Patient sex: M
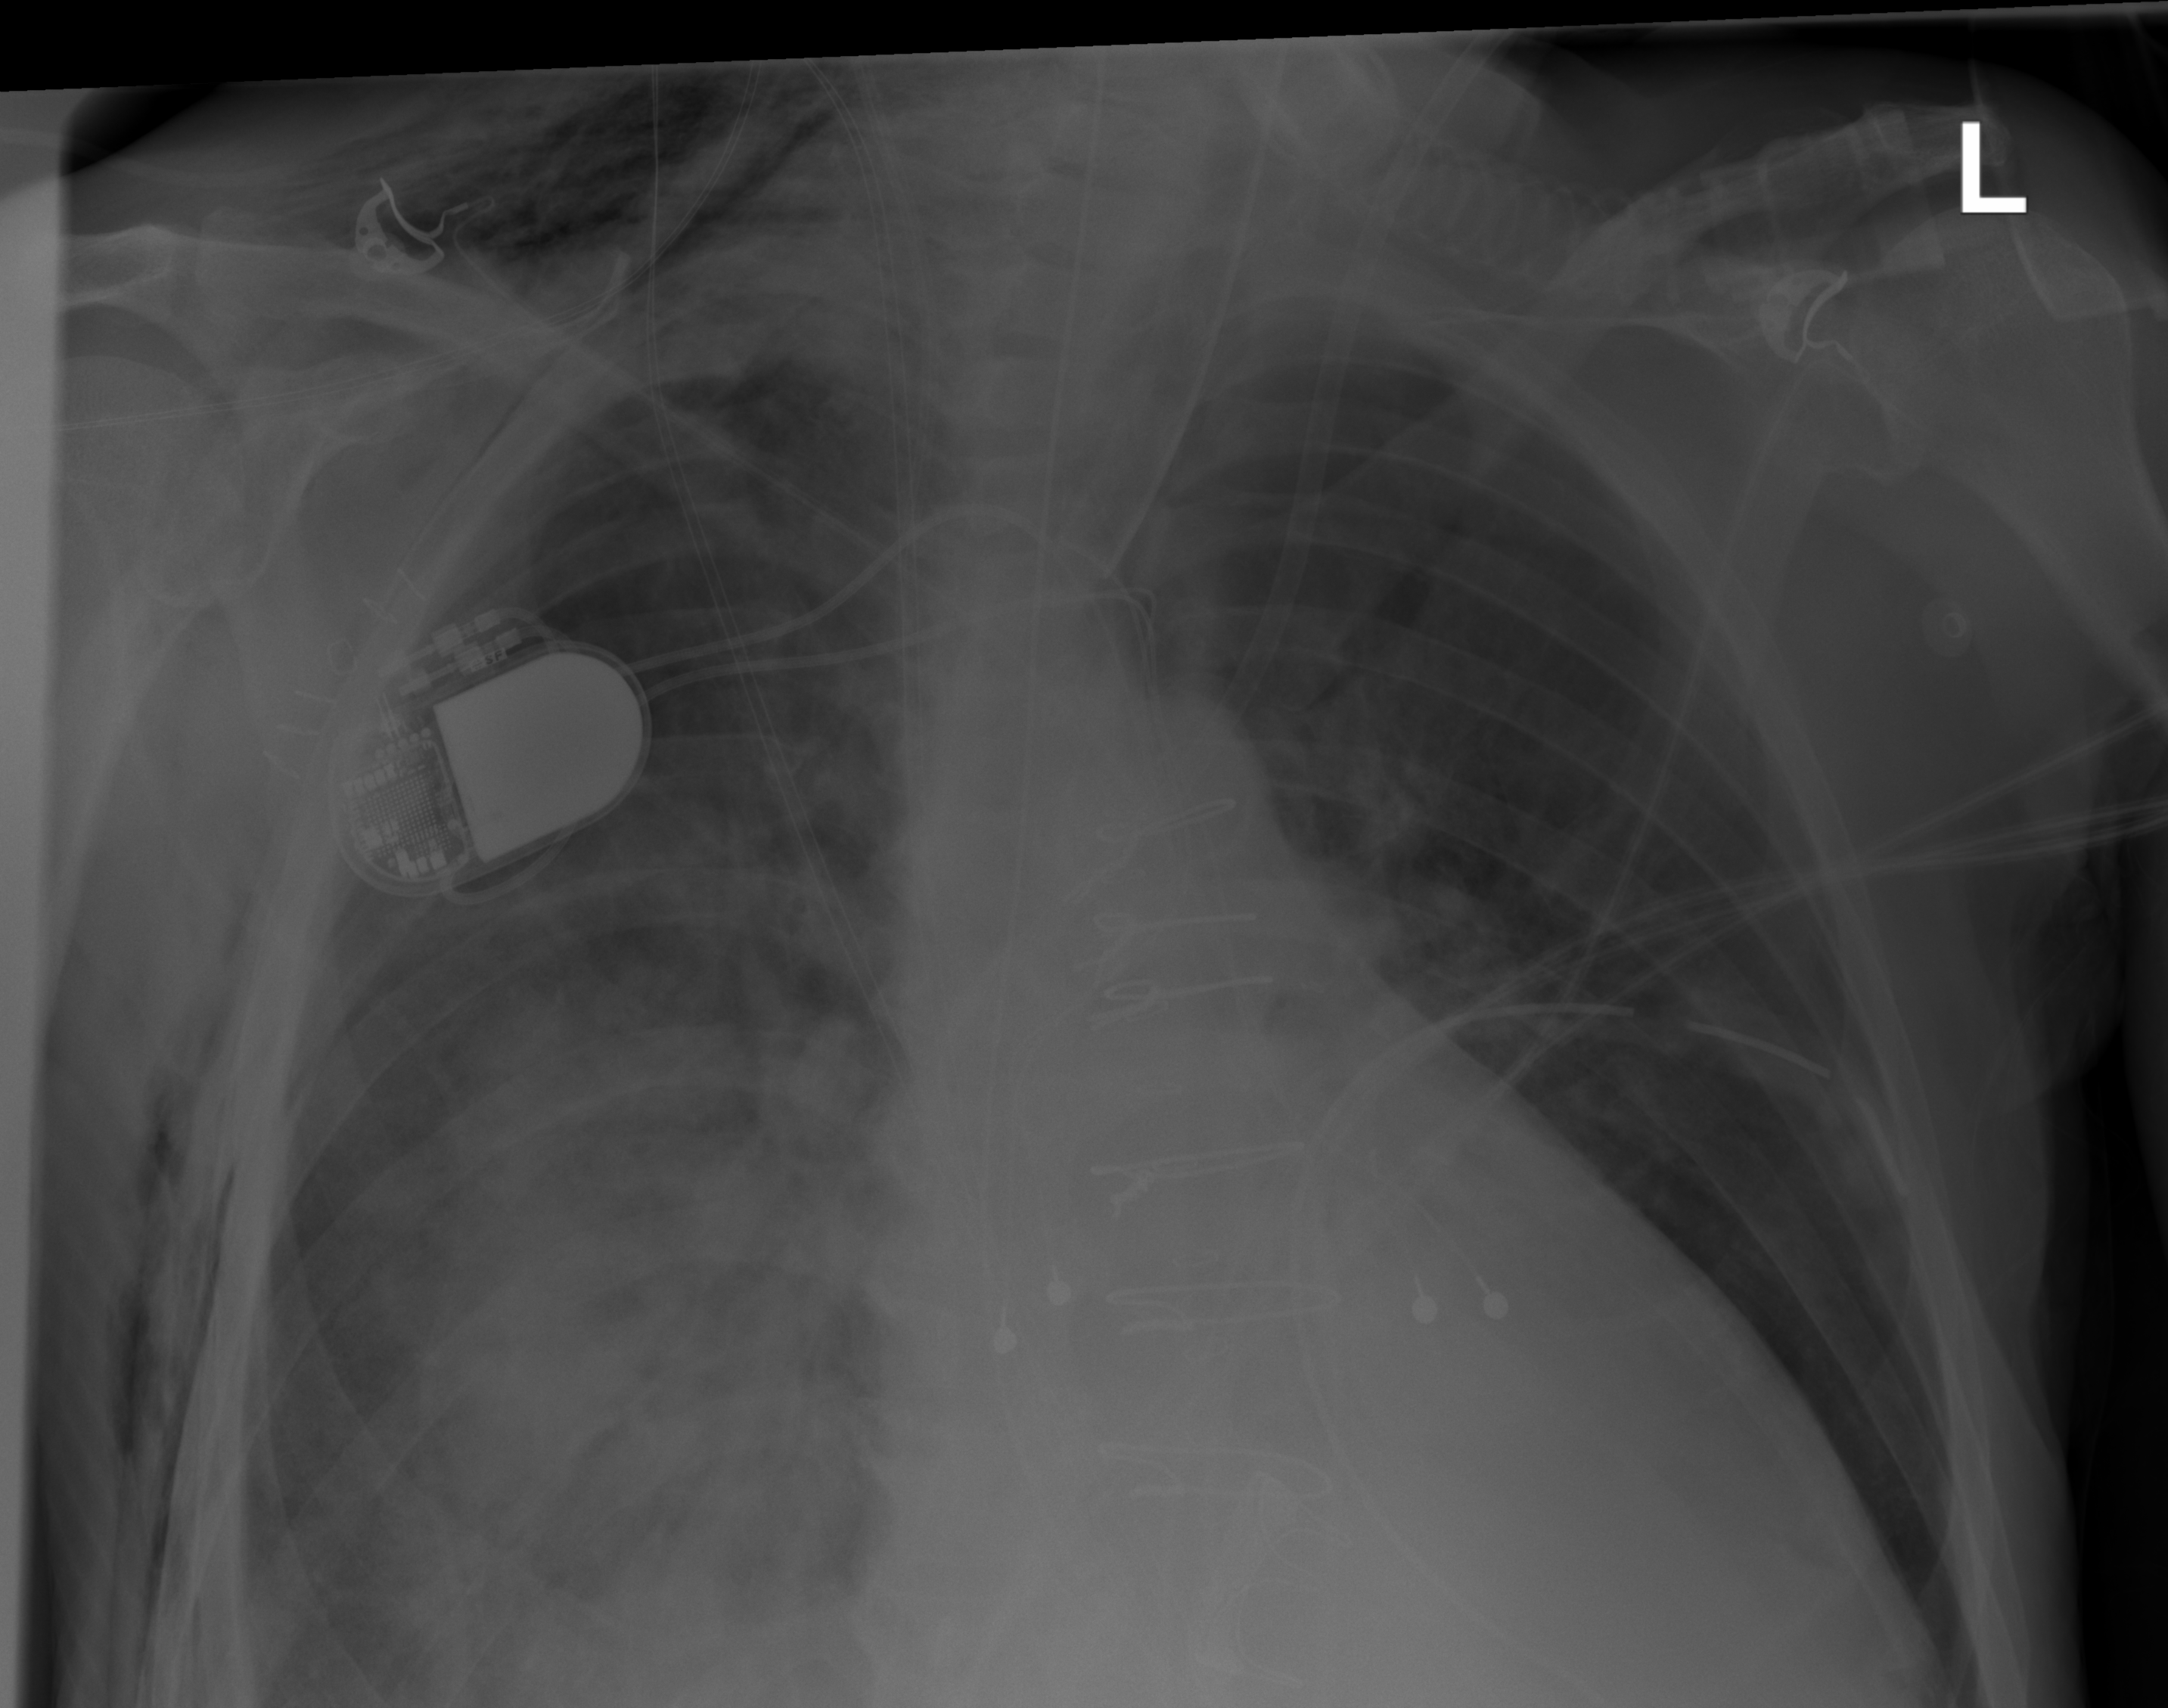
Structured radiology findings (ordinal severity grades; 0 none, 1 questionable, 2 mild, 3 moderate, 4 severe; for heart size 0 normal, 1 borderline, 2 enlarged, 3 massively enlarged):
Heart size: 1
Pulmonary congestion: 2
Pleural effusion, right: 0
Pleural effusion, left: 0
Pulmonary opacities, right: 2
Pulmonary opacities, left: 0
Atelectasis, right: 3
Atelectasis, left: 0